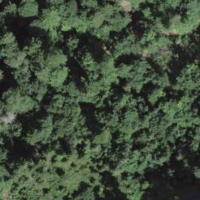
EUNIS habitat code: 43
Species observed at this site:
Petasites albus